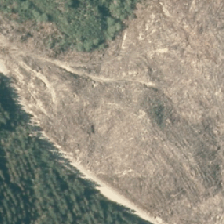
Land cover: harvested_forest